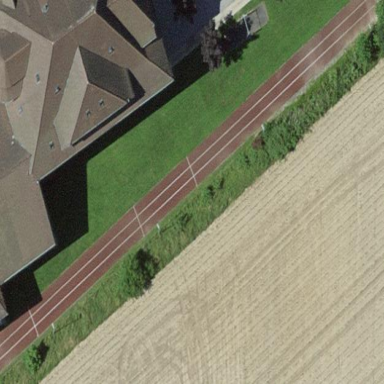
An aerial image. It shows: Track in leisure land.